【题型】解答题　【知识点】解析几何　【难度】medium
(2023·上海崇明一模) 已知抛物线$\Gamma_1: y^2 = 4x$，$\Gamma_2: y^2 = 2x$，直线$l$交抛物线$\Gamma_1$于点$A$、$D$，交抛物线$\Gamma_2$于点$B$、$C$，其中点$A$、$B$位于第一象限.

\noindent (1)若点$A$到抛物线$\Gamma_1$焦点的距离为$2$，求点$A$的坐标；

\noindent (2)若点$A$的坐标为$(4,4)$，且线段$AC$的中点在$x$轴上，求原点$O$到直线$l$的距离；

\noindent (3)若$\overrightarrow{AB} = 2\overrightarrow{CD}$，求$\triangle AOD$与$\triangle BOC$的面积之比.
【解答】
\noindent 【答案】(1) $(1,2)$

\noindent (2) $\dfrac{12\sqrt{5}}{5}$

\noindent (3) $\dfrac{S_{\triangle AOD}}{S_{\triangle BOC}} = \dfrac{10}{7}$

\vspace{1em}

\noindent 【知识点】求点到直线的距离、抛物线的焦半径公式、抛物线中的三角形或四边形面积问题

\vspace{1em}

\noindent 【分析】(1) 由抛物线的定义根据其方程得出准线，由定义得出抛物线上的点到焦点的距离等于到准线的距离，或通过焦半径公式，即可得出点$A$的横坐标，代入方程得出纵坐标，根据点所在的象限得出其坐标；

\noindent (2) 设$C(x_0,y_0)$，得出线段$AC$的中点坐标，根据已知列式$y_0 = -4$，代入方程得出点$C$的坐标，即可由两点式得出直线$l$的方程，即可由点到直线的距离公式得出答案；

\noindent (3) 设直线$l$的方程为$y = kx + b$，设$A(x_1,y_1), D(x_2,y_2), B(x_3,y_3), C(x_4,y_4)$，根据已知与方程的联立与韦达定理得出$y_3 - y_1 = 2(y_2 - y_4)$，$y_1 + y_2 = 2(y_3 + y_4)$，$y_1y_2 = 2y_3y_4$，设原点$O$到直线$l$的距离为$d$，由弦长公式与三角形面积公式的出$\dfrac{S_{\triangle AOD}}{S_{\triangle BOC}} = \dfrac{\dfrac{1}{2} d \sqrt{\dfrac{1}{k^2} + 1} |y_1 - y_2|}{\dfrac{1}{2} d \sqrt{\dfrac{1}{k^2} + 1} |y_3 - y_4|}$，即可代入化解得出答案.

\vspace{1em}

\noindent 【详解】(1)

\noindent 抛物线$y^2 = 4x$的准线为$x = -1$，

\noindent 因为点$A$到抛物线$\Gamma_1$焦点的距离为$2$，

\noindent 所以点$A$到抛物线$\Gamma_1$准线的距离为$2$，

\noindent 所以点$A$的横坐标为$1$，

\noindent 代入方程的$y^2 = 4$，解得$y = \pm 2$，

\noindent 因为点$A$位于第一象限，

\noindent 故点$A$的坐标为$(1,2)$.

\noindent (2) 设$C(x_0,y_0)$，则线段$AC$的中点坐标为$\left(\dfrac{4 + x_0}{2}, \dfrac{4 + y_0}{2}\right)$

\noindent 因为线段$AC$的中点在$x$轴上，

\noindent 所以$\dfrac{4 + y_0}{2} = 0$，故$y_0 = -4$，

\noindent 代入方程得$(-4)^2 = 2x_0$，解得$x_0 = 8$，所以$C(8,-4)$，

\noindent 所以直线$l$的方程为：$\dfrac{y - 4}{-4 - 4} = \dfrac{x - 4}{8 - 4}$，整理得：$2x + y - 12 = 0$

\noindent 所以原点$O$到直线$l$的距离$d = \dfrac{12}{\sqrt{2^2 + 1^2}} = \dfrac{12\sqrt{5}}{5}$

\noindent (3) 由题意，直线$l$的斜率$k$显然存在且$k \ne 0$，

\noindent 设直线$l$的方程为$y = kx + b$，

\noindent 设$A(x_1,y_1), D(x_2,y_2), B(x_3,y_3), C(x_4,y_4)$

\noindent 由$\overrightarrow{AB} = 2\overrightarrow{CD}$，得$y_3 - y_1 = 2(y_2 - y_4)\cdots①$，

\noindent 由$\begin{cases} y^2 = 4x \\ y = kx + b \end{cases}$，得：$\dfrac{k}{4}y^2 - y + b = 0$，

\noindent 因为直线$l$与抛物线$\Gamma_1$交于点$A$、$D$，

\noindent 所以$\Delta = 1 - kb > 0$，即$kb < 1$，且$y_1 + y_2 = \dfrac{4}{k}$，$y_1y_2 = \dfrac{4b}{k}$，

\noindent 同理，$y_3 + y_4 = \dfrac{2}{k}$，$y_3y_4 = \dfrac{2b}{k}$，

\noindent 所以$y_1 + y_2 = 2(y_3 + y_4)\cdots②$，$y_1y_2 = 2y_3y_4\cdots③$，

\noindent 由①，②得：$y_2 = -y_3$，代入③得$y_1 = -2y_4$，代入②得$3y_2 = 4y_4$

\noindent 设原点$O$到直线$l$的距离为$d$，

\noindent 所以$\dfrac{S_{\triangle AOD}}{S_{\triangle BOC}} = \dfrac{\dfrac{1}{2} d \sqrt{\dfrac{1}{k^2} + 1} |y_1 - y_2|}{\dfrac{1}{2} d \sqrt{\dfrac{1}{k^2} + 1} |y_3 - y_4|} = \dfrac{|y_1 - y_2|}{|y_3 - y_4|} = \dfrac{\left|-2y_4 - \dfrac{4}{3}y_4\right|}{\left|-\dfrac{4}{3}y_4 - y_4\right|} = \dfrac{10}{7}$.

\vspace{1em}

\noindent 【点睛】方法点睛：直线与圆锥曲线中的三角形面积问题一般转化为弦长问题与点到直线距离问题，使用弦长公式利用直线与圆锥曲线联立得出的二次方程由韦达定理转化.

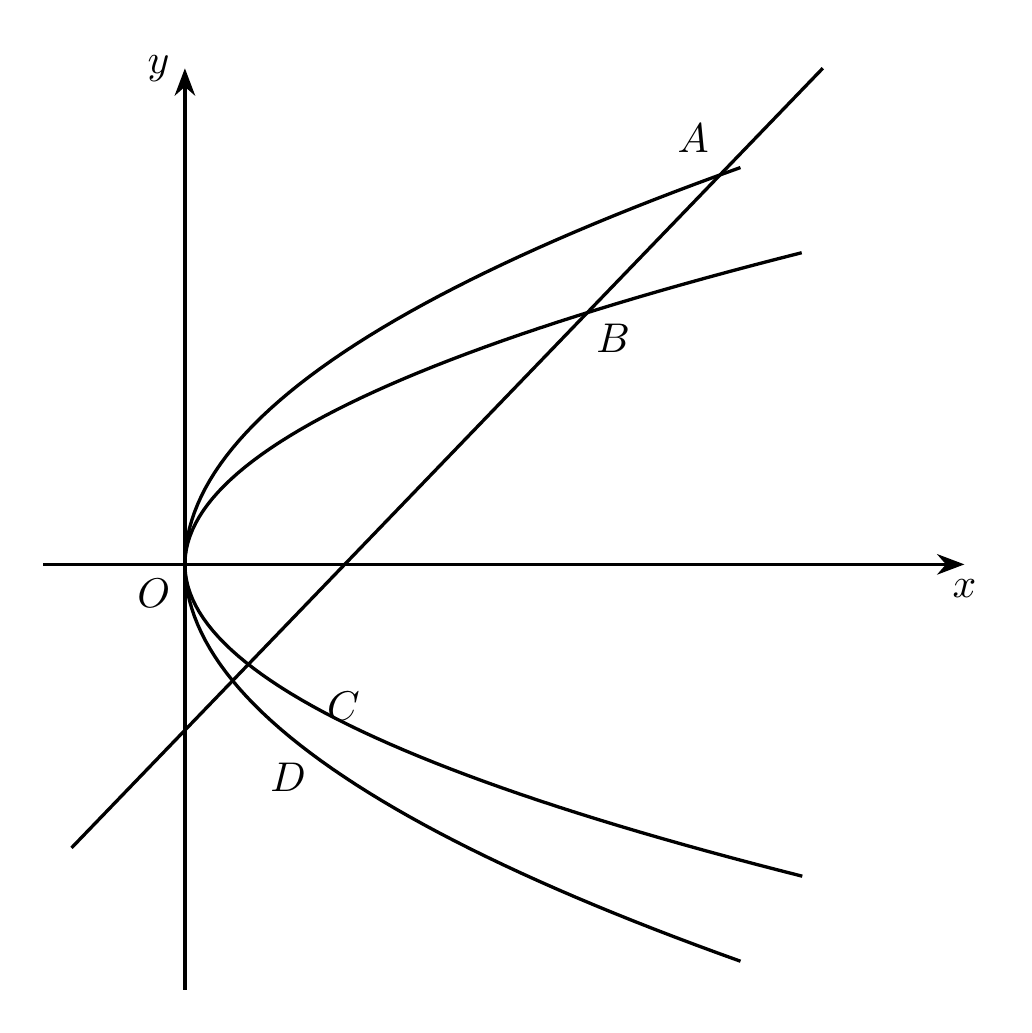